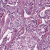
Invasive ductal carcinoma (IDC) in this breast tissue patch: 1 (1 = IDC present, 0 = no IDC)